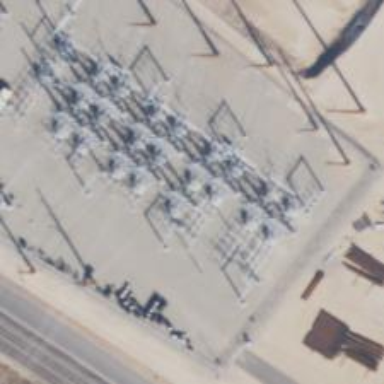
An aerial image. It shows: Switch for power supply.